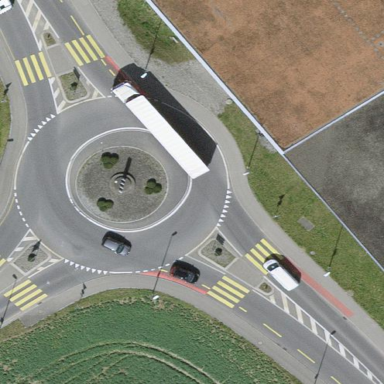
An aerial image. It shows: Roundabout at primary highway.